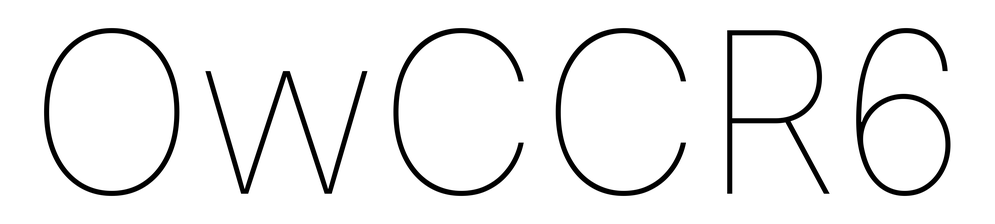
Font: Inter_Thin